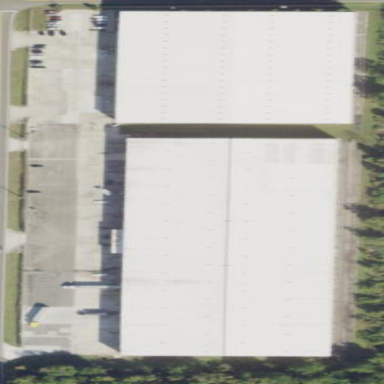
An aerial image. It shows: Industrial area featuring warehouse.